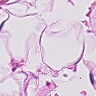
Metastatic tissue present: no